Field crop: tomato
Growth stage: 1
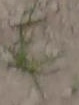
Species: cyperus